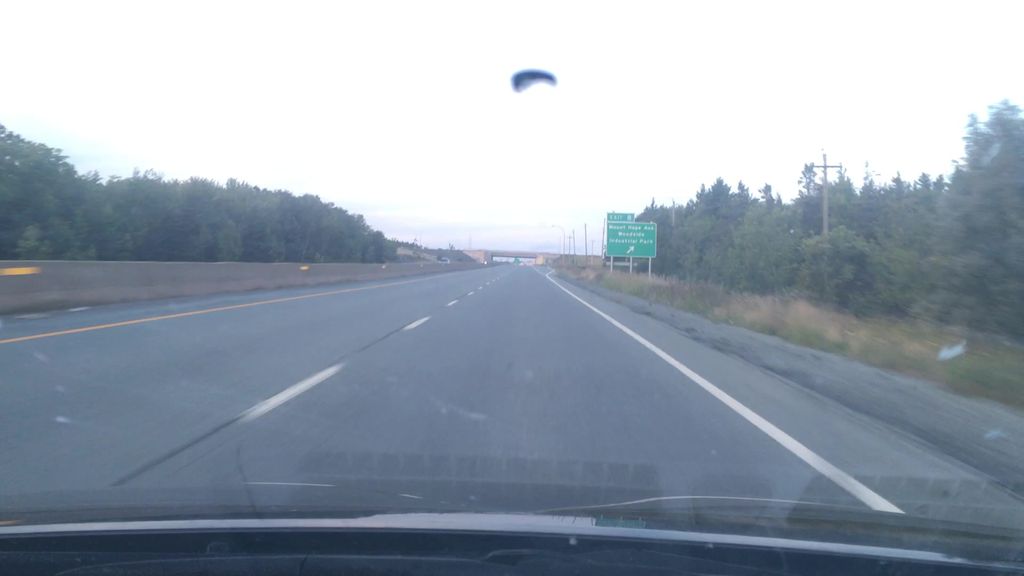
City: halifax